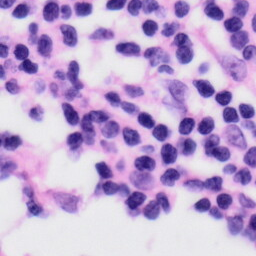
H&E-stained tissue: Skin